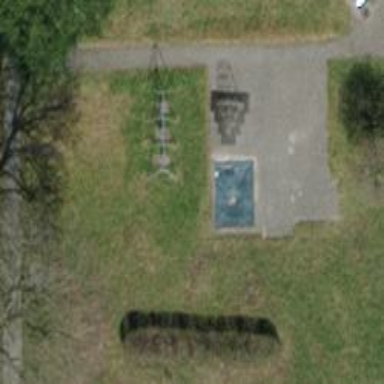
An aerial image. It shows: Sandpit at the playground.